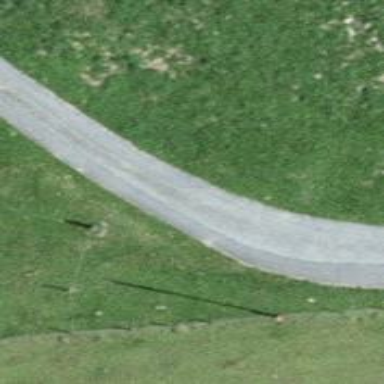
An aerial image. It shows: Well-maintained track road of grade 1.